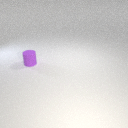
small purple rubber cylinder